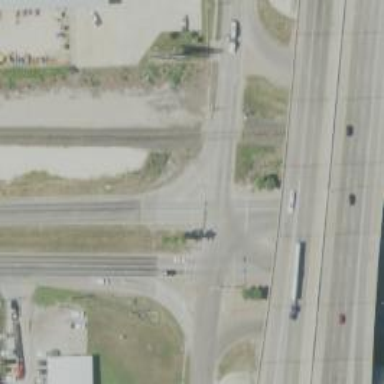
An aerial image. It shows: Secondary link road.